Question: I have a SharePoint 2010 web part in minimize mode, what I want is when I click on restore in the menu of the minimize menu options , I should be able to capture that event.

How can I get an event when this restore option is selected?
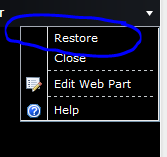
Answer: I found a solution for what I was looking for, while doing it I found few things about SharePoint, I am not sure if they apply everywhere but I found them interesting enough to share,
1. Click events cannot be attached to verbs in menu items.
2. There were times when I found that I can select elements by using pure JavaScript rather than using Jquery [I am still confused why this happens].
Well solution turned up to be pretty simple for the question, I used a mouseup instead of click and i could capture it,
'''
$('#MSOMenu_Restore').live('mouseup',function(){alert('trexx')});
'''
Thanks ,
Rahul